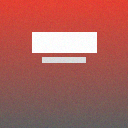
Screen state: on